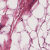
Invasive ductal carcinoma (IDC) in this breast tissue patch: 0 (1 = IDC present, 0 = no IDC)